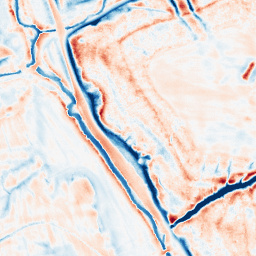
Category: edge_preserving
Decomposition family: bilateral
Decomposition parameters: d: 21
sigma_color: 150
sigma_space: 75
Upsampling method: sinc_blackman
Upsampling parameters: scale: 4
kernel_size: 16
Upsampling scale: 4